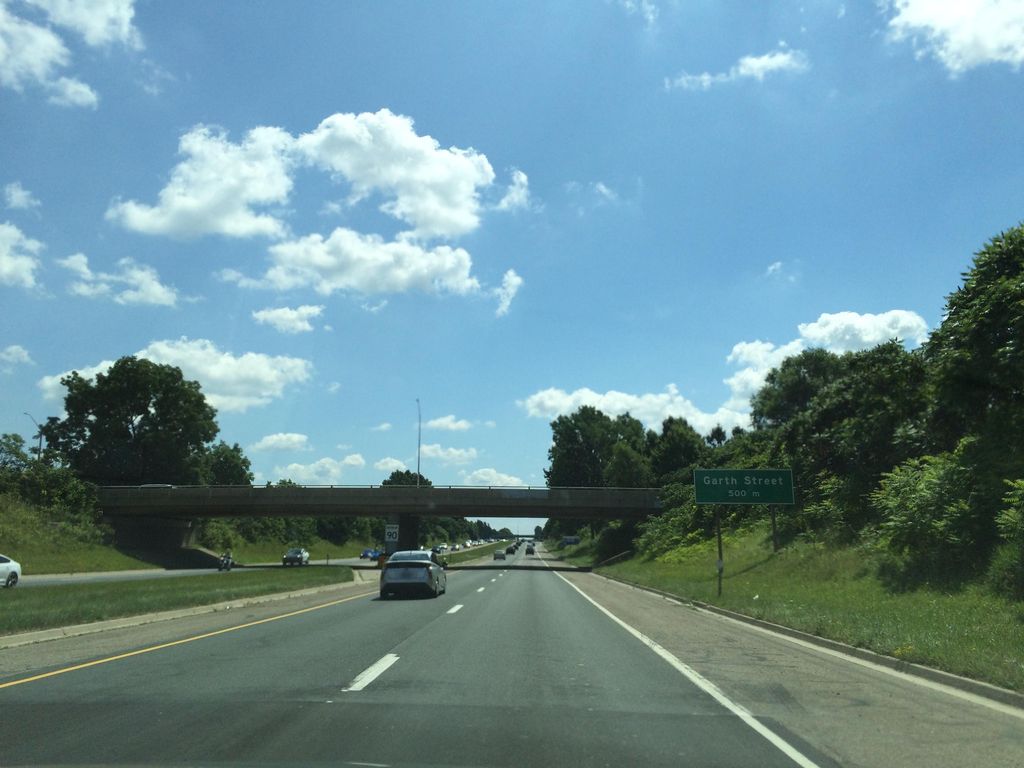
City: hamilton